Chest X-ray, PA view. Patient: 71 years old, sex F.
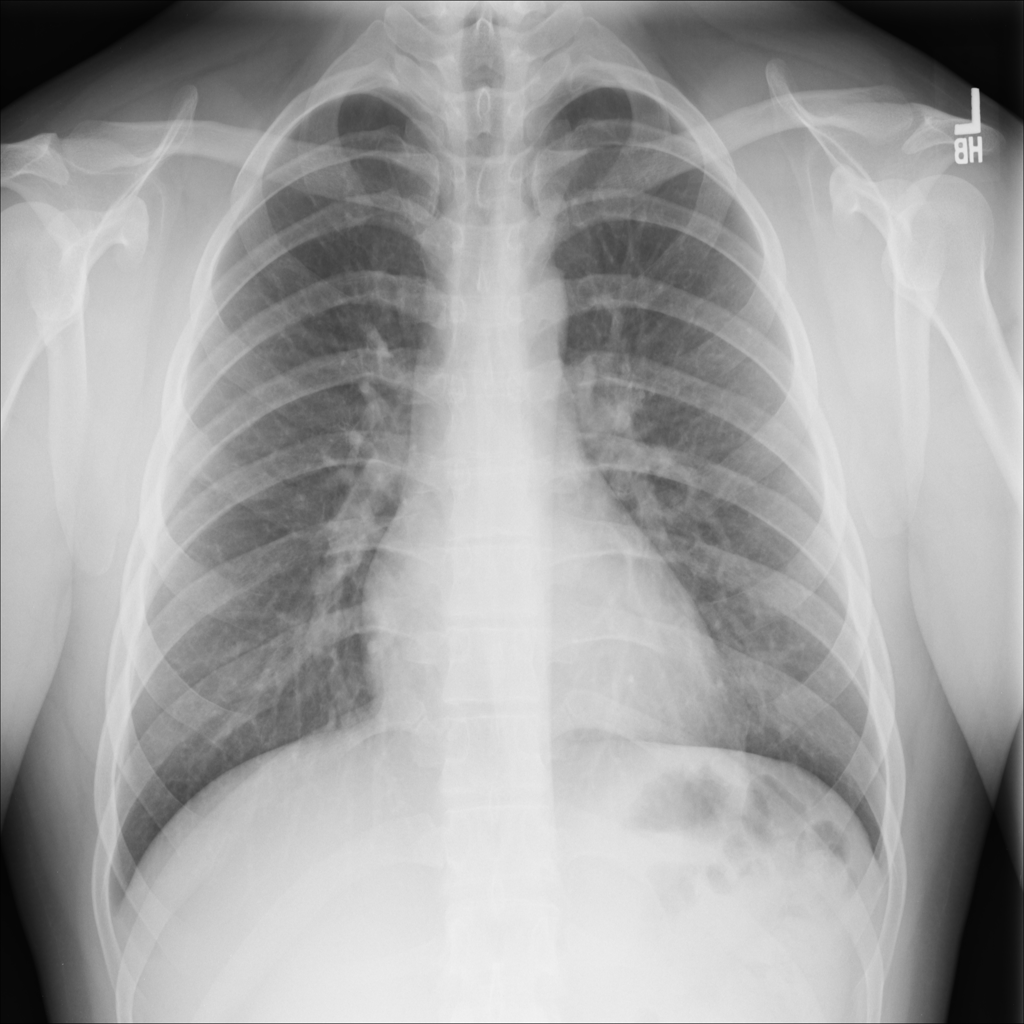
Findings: No Finding